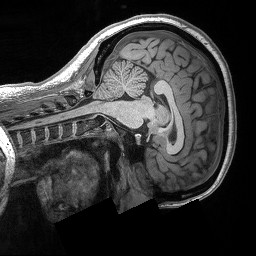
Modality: T1w
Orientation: sagittal
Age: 26
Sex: female
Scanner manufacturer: siemens
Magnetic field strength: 3 T
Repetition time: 2.17 s
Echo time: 0.00169 s